Field crop: maize
Growth stage: 2
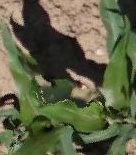
Species: maize